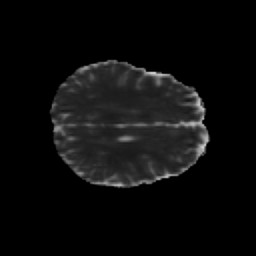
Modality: MD
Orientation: axial
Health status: healthy
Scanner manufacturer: siemens
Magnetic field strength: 3 T
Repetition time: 10 s
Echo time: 0.092 s